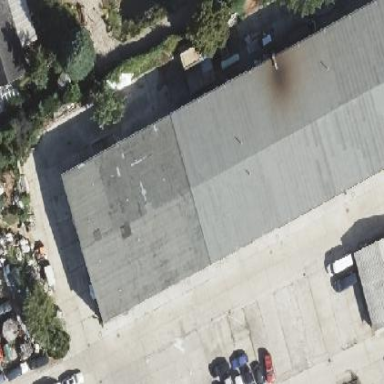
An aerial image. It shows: Warehouse building.